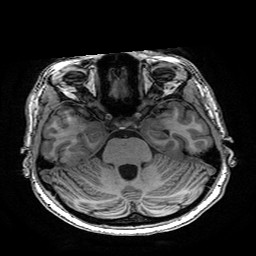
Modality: T1w
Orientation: coronal
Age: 28
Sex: female
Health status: healthy
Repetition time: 2.53 s
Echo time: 0.0034 s